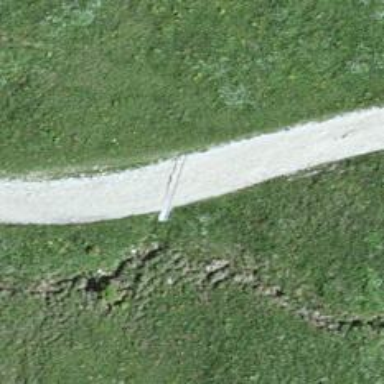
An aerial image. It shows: Gravel track of grade3 type.